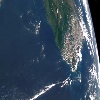
Label: water